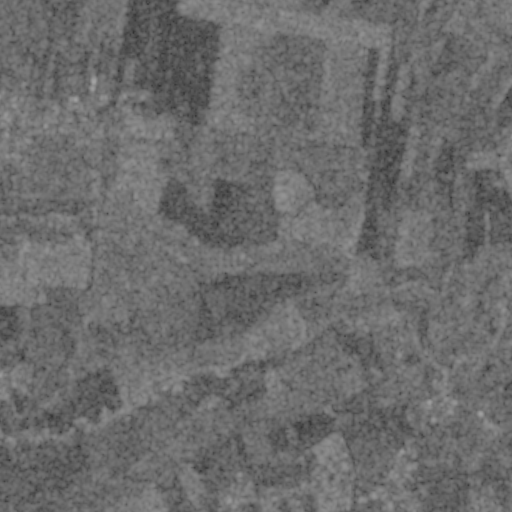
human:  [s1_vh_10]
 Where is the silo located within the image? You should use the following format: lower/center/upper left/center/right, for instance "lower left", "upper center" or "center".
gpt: The silo is located in the lower center of the image.
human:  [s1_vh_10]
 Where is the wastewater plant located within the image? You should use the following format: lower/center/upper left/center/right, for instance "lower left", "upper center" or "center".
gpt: The wastewater plant is located in the lower left of the image.
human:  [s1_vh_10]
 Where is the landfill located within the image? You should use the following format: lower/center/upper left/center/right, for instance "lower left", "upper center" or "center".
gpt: There is no landfill in the image.

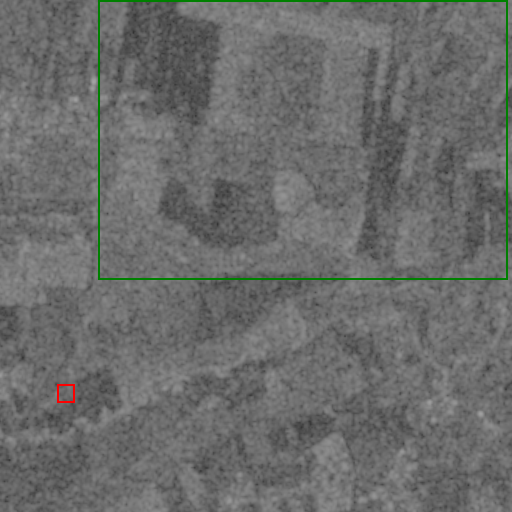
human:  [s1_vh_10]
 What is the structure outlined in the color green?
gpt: The structure outlined in green is a crop field.
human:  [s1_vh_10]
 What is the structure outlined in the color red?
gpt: The structure outlined in red is a wastewater plant.
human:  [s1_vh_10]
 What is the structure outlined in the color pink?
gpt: There is no pink outline.